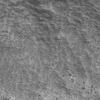
Atmospheric dust classification: not_dusty